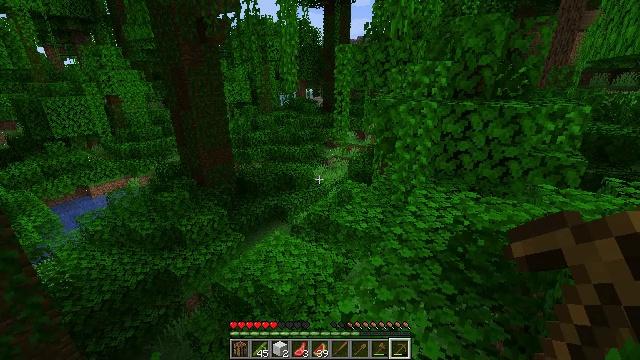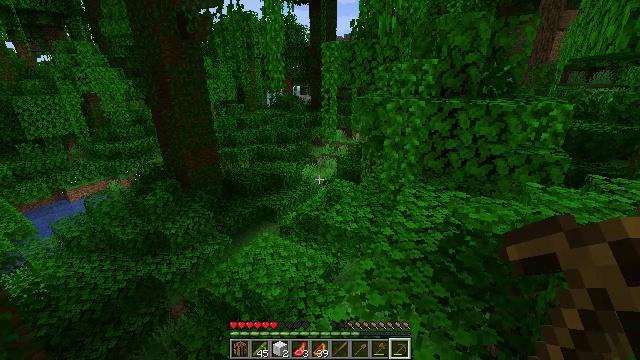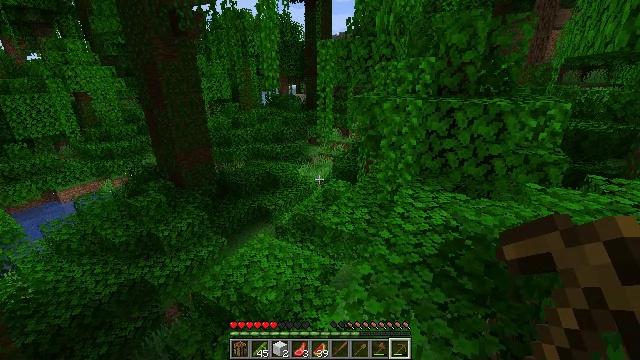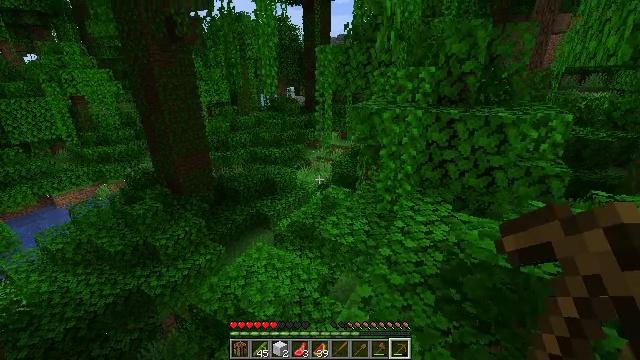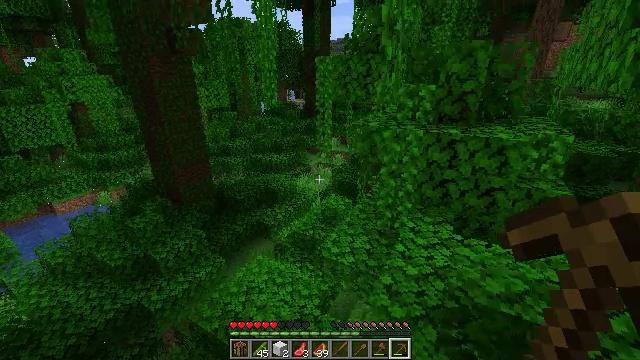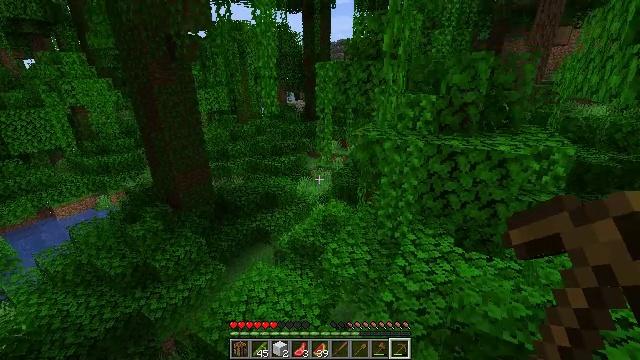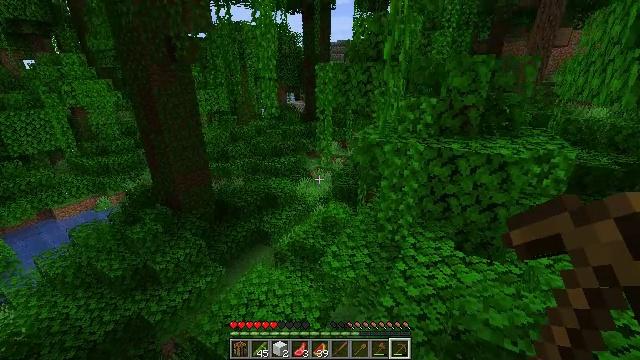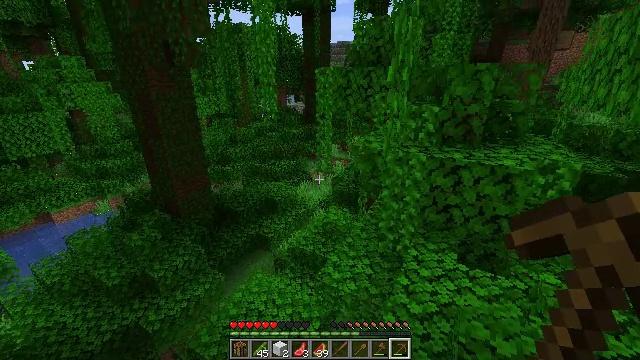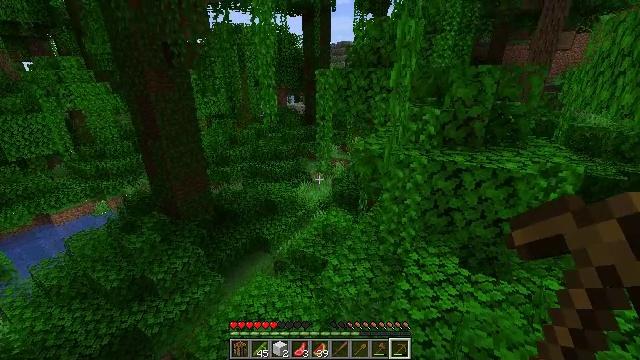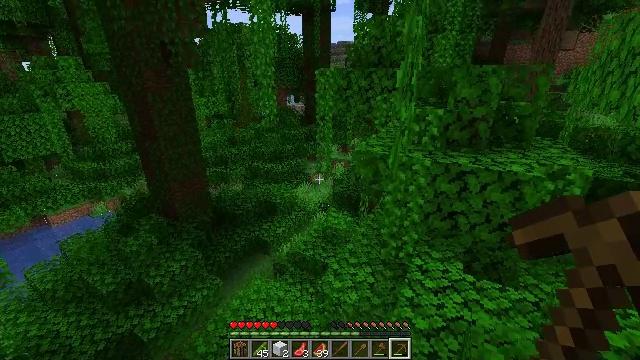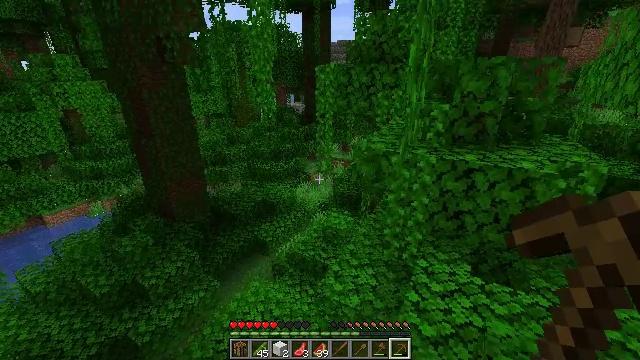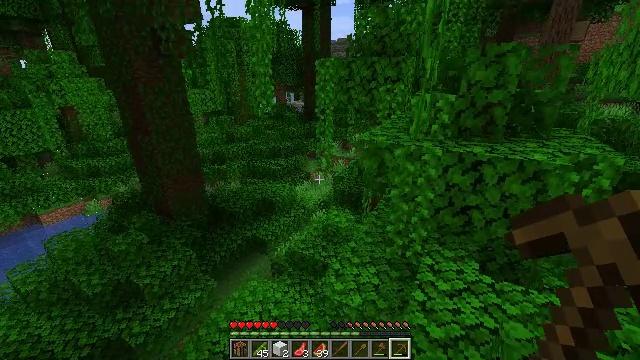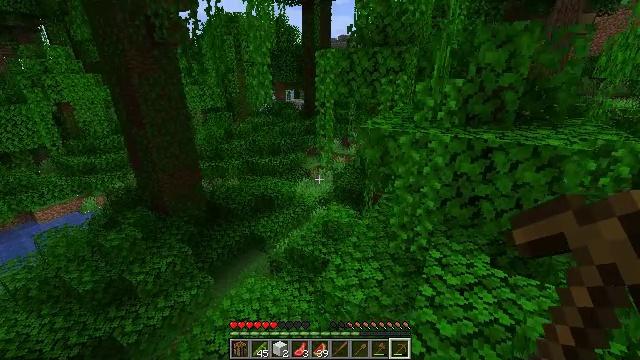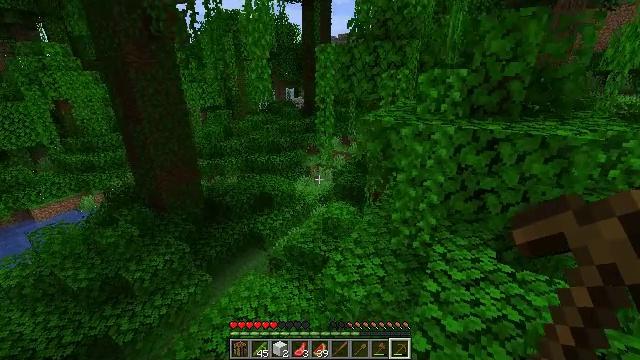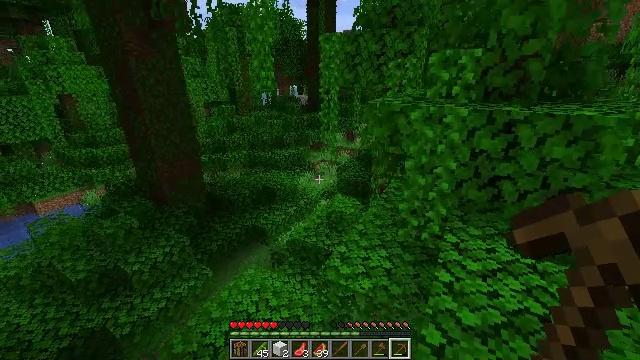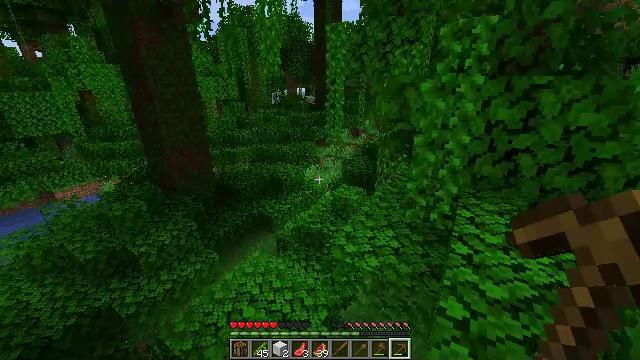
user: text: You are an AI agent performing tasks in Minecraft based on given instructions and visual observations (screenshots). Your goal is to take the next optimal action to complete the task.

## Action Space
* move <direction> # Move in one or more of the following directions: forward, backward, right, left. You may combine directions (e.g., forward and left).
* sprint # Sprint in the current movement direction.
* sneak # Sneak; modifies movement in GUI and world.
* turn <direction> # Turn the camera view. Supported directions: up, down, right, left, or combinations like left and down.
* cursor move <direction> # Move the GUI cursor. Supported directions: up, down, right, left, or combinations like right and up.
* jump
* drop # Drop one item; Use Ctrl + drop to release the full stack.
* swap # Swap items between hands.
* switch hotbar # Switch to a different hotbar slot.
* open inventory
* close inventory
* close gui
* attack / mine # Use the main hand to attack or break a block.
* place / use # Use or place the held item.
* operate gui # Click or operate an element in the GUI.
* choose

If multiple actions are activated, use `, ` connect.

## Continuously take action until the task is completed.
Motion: motion action
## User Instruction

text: Mine the mossy cobblestone underground.
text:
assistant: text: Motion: move forward, turn right
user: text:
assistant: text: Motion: move forward
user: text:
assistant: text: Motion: move forward, jump
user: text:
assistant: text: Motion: move forward, jump
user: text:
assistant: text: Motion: move forward, jump
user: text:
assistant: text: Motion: move forward, jump
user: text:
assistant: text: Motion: move forward, jump
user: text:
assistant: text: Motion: move forward, jump
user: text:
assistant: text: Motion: move forward, jump
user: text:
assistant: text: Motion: move forward, jump
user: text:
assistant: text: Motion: move forward, jump
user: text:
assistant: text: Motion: move forward, jump
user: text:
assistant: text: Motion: move forward, jump
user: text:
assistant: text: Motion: move forward, sprint, jump
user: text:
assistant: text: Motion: move forward, sprint, turn left, jump
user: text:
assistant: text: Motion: move forward, sprint, turn left, jump
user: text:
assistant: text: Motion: move forward, sprint, turn left, jump
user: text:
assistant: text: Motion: move forward, sprint, turn left, jump
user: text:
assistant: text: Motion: move forward, turn left, jump
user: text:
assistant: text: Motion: move forward, jump
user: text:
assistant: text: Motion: move forward, turn left, jump
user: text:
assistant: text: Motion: move forward, jump
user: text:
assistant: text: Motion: move forward, jump
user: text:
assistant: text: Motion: move forward, jump
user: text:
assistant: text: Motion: move forward, jump
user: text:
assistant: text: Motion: move forward, jump
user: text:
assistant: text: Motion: move forward, jump
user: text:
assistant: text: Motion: move forward, sprint, jump
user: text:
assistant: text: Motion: move forward, sprint, jump
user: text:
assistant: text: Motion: move forward, sprint, jump